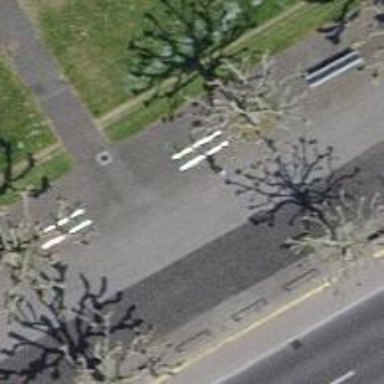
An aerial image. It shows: Bicycle parking area with stands available.